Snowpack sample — Loveland Pass, Silver Plume, Colorado, USA (2/11/26, 12:00 PM MST)
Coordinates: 39.663, -105.886
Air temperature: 35 °F
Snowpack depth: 82 cm
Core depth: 30 cm
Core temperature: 28.4 °F
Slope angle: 13°, slope face: 12°
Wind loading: high
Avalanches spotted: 1
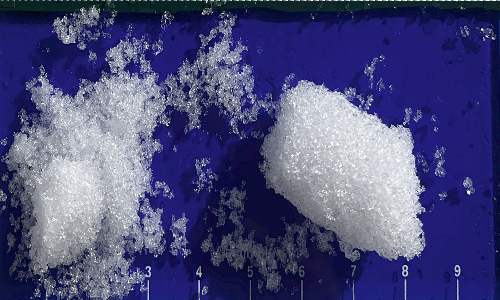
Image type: core
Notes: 1 small avalanche spotted on the north side of the bowl, lots of wind loading